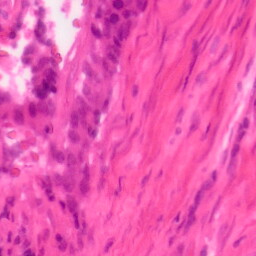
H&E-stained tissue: Colon